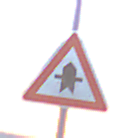
Verkehrszeichen: Vorfahrt
Umgebung: Outdoor, Nature
Tageszeit: SunriseSunset
Wetter: PartlyCloudy
Licht: Natural
Jahreszeit: NotSpecified
Kontrast: LowContrast